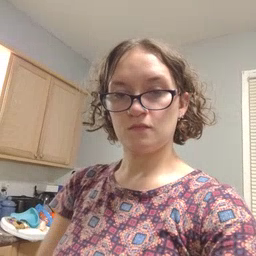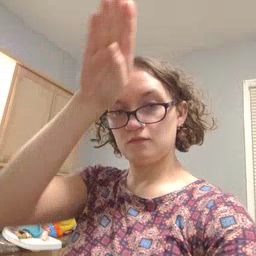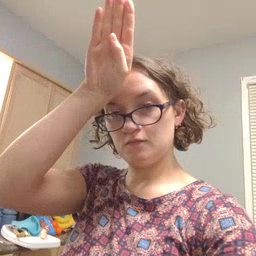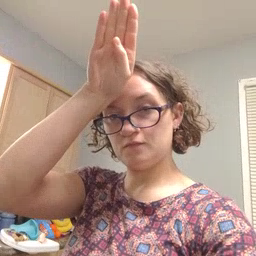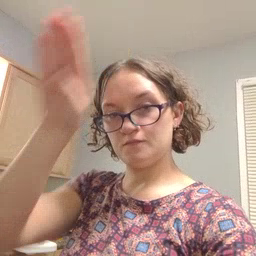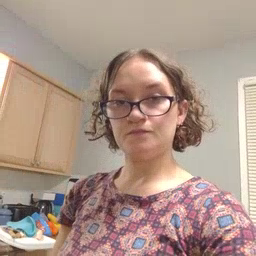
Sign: fireman